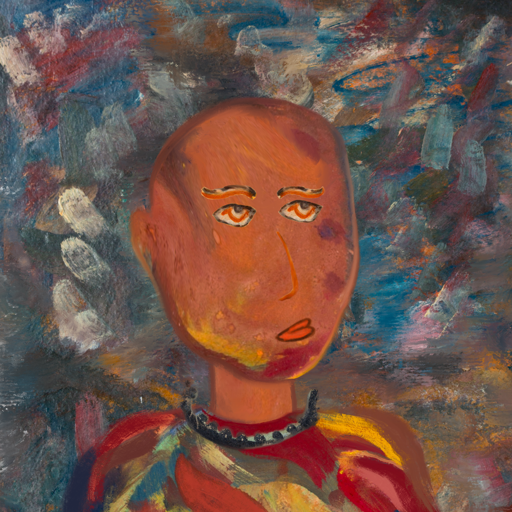
Background: Boggyland, Head And Neck Side: Mother_And_Son_Son, Face Side: Experience, Bust: Mother_And_Son_Son, Hair Side: Blank, Head Accessory: Blank, Second Necklace: Blank, Necklace: Childish, Baby: Blank